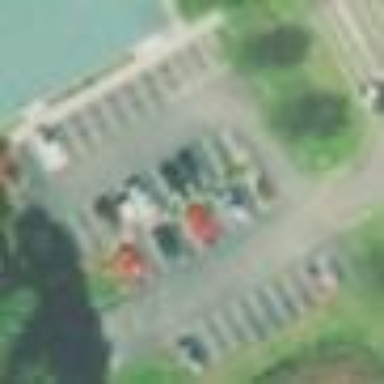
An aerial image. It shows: Paved parking area.